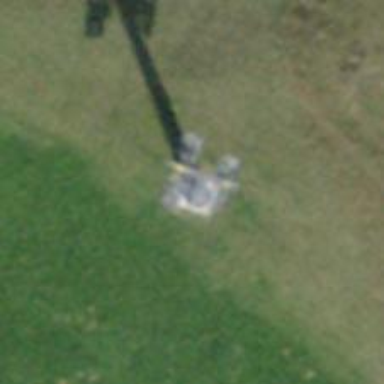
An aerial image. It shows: Pylon used for aerialway.